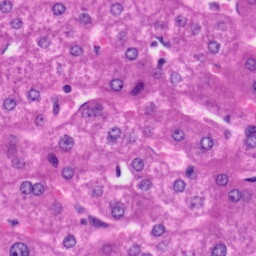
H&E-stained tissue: Liver